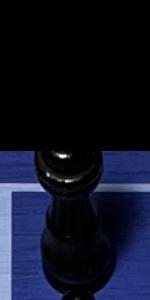
Label: Queen_Black